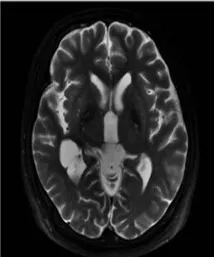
SWI and ASL-MRI of WD. T1WI.
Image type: radiology (mri)